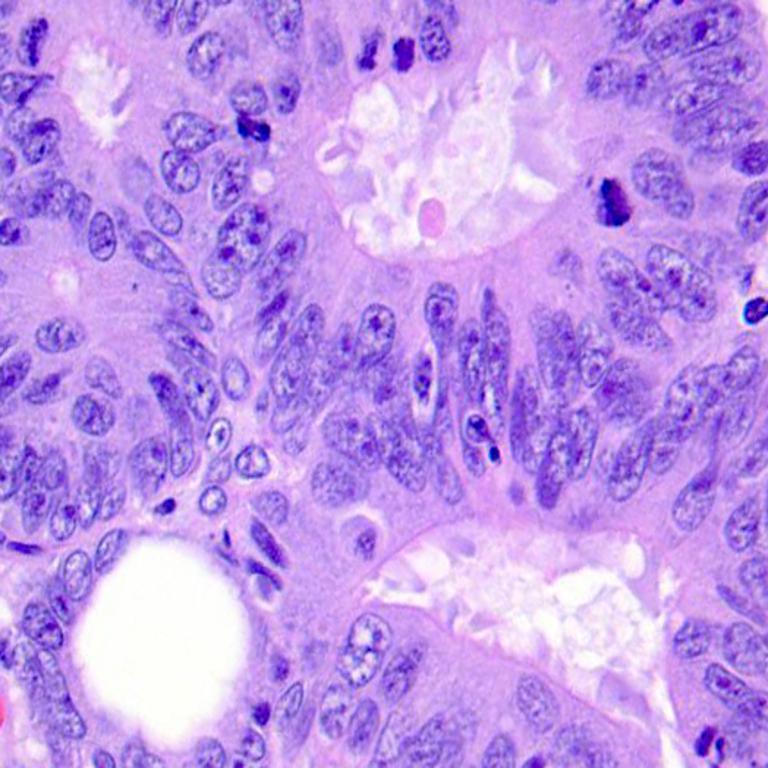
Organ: colon
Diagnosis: adenocarcinomas